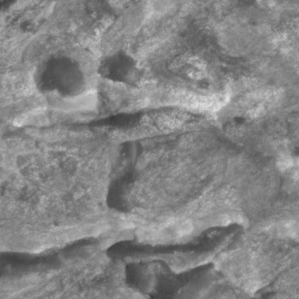
Label: non_frost